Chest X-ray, PA view. Patient: 51 years old, sex M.
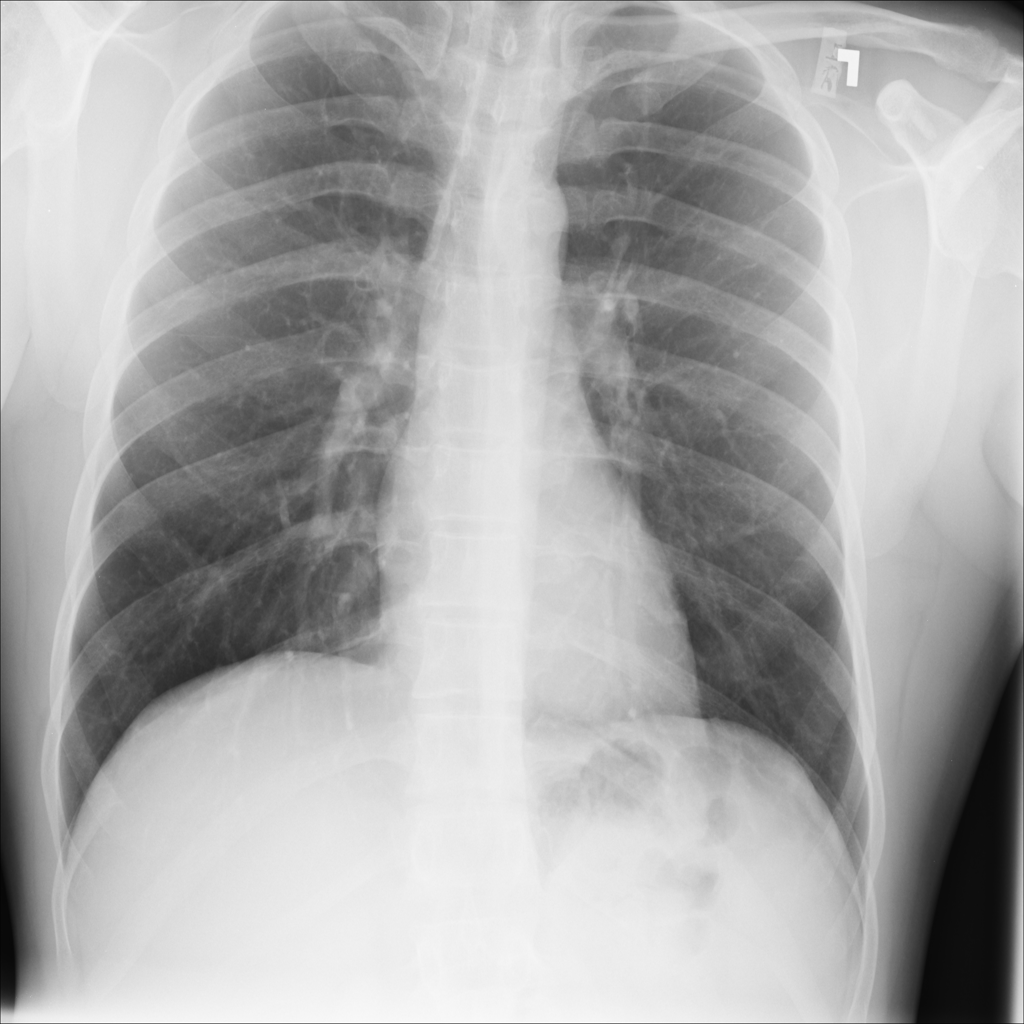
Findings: No Finding